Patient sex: M
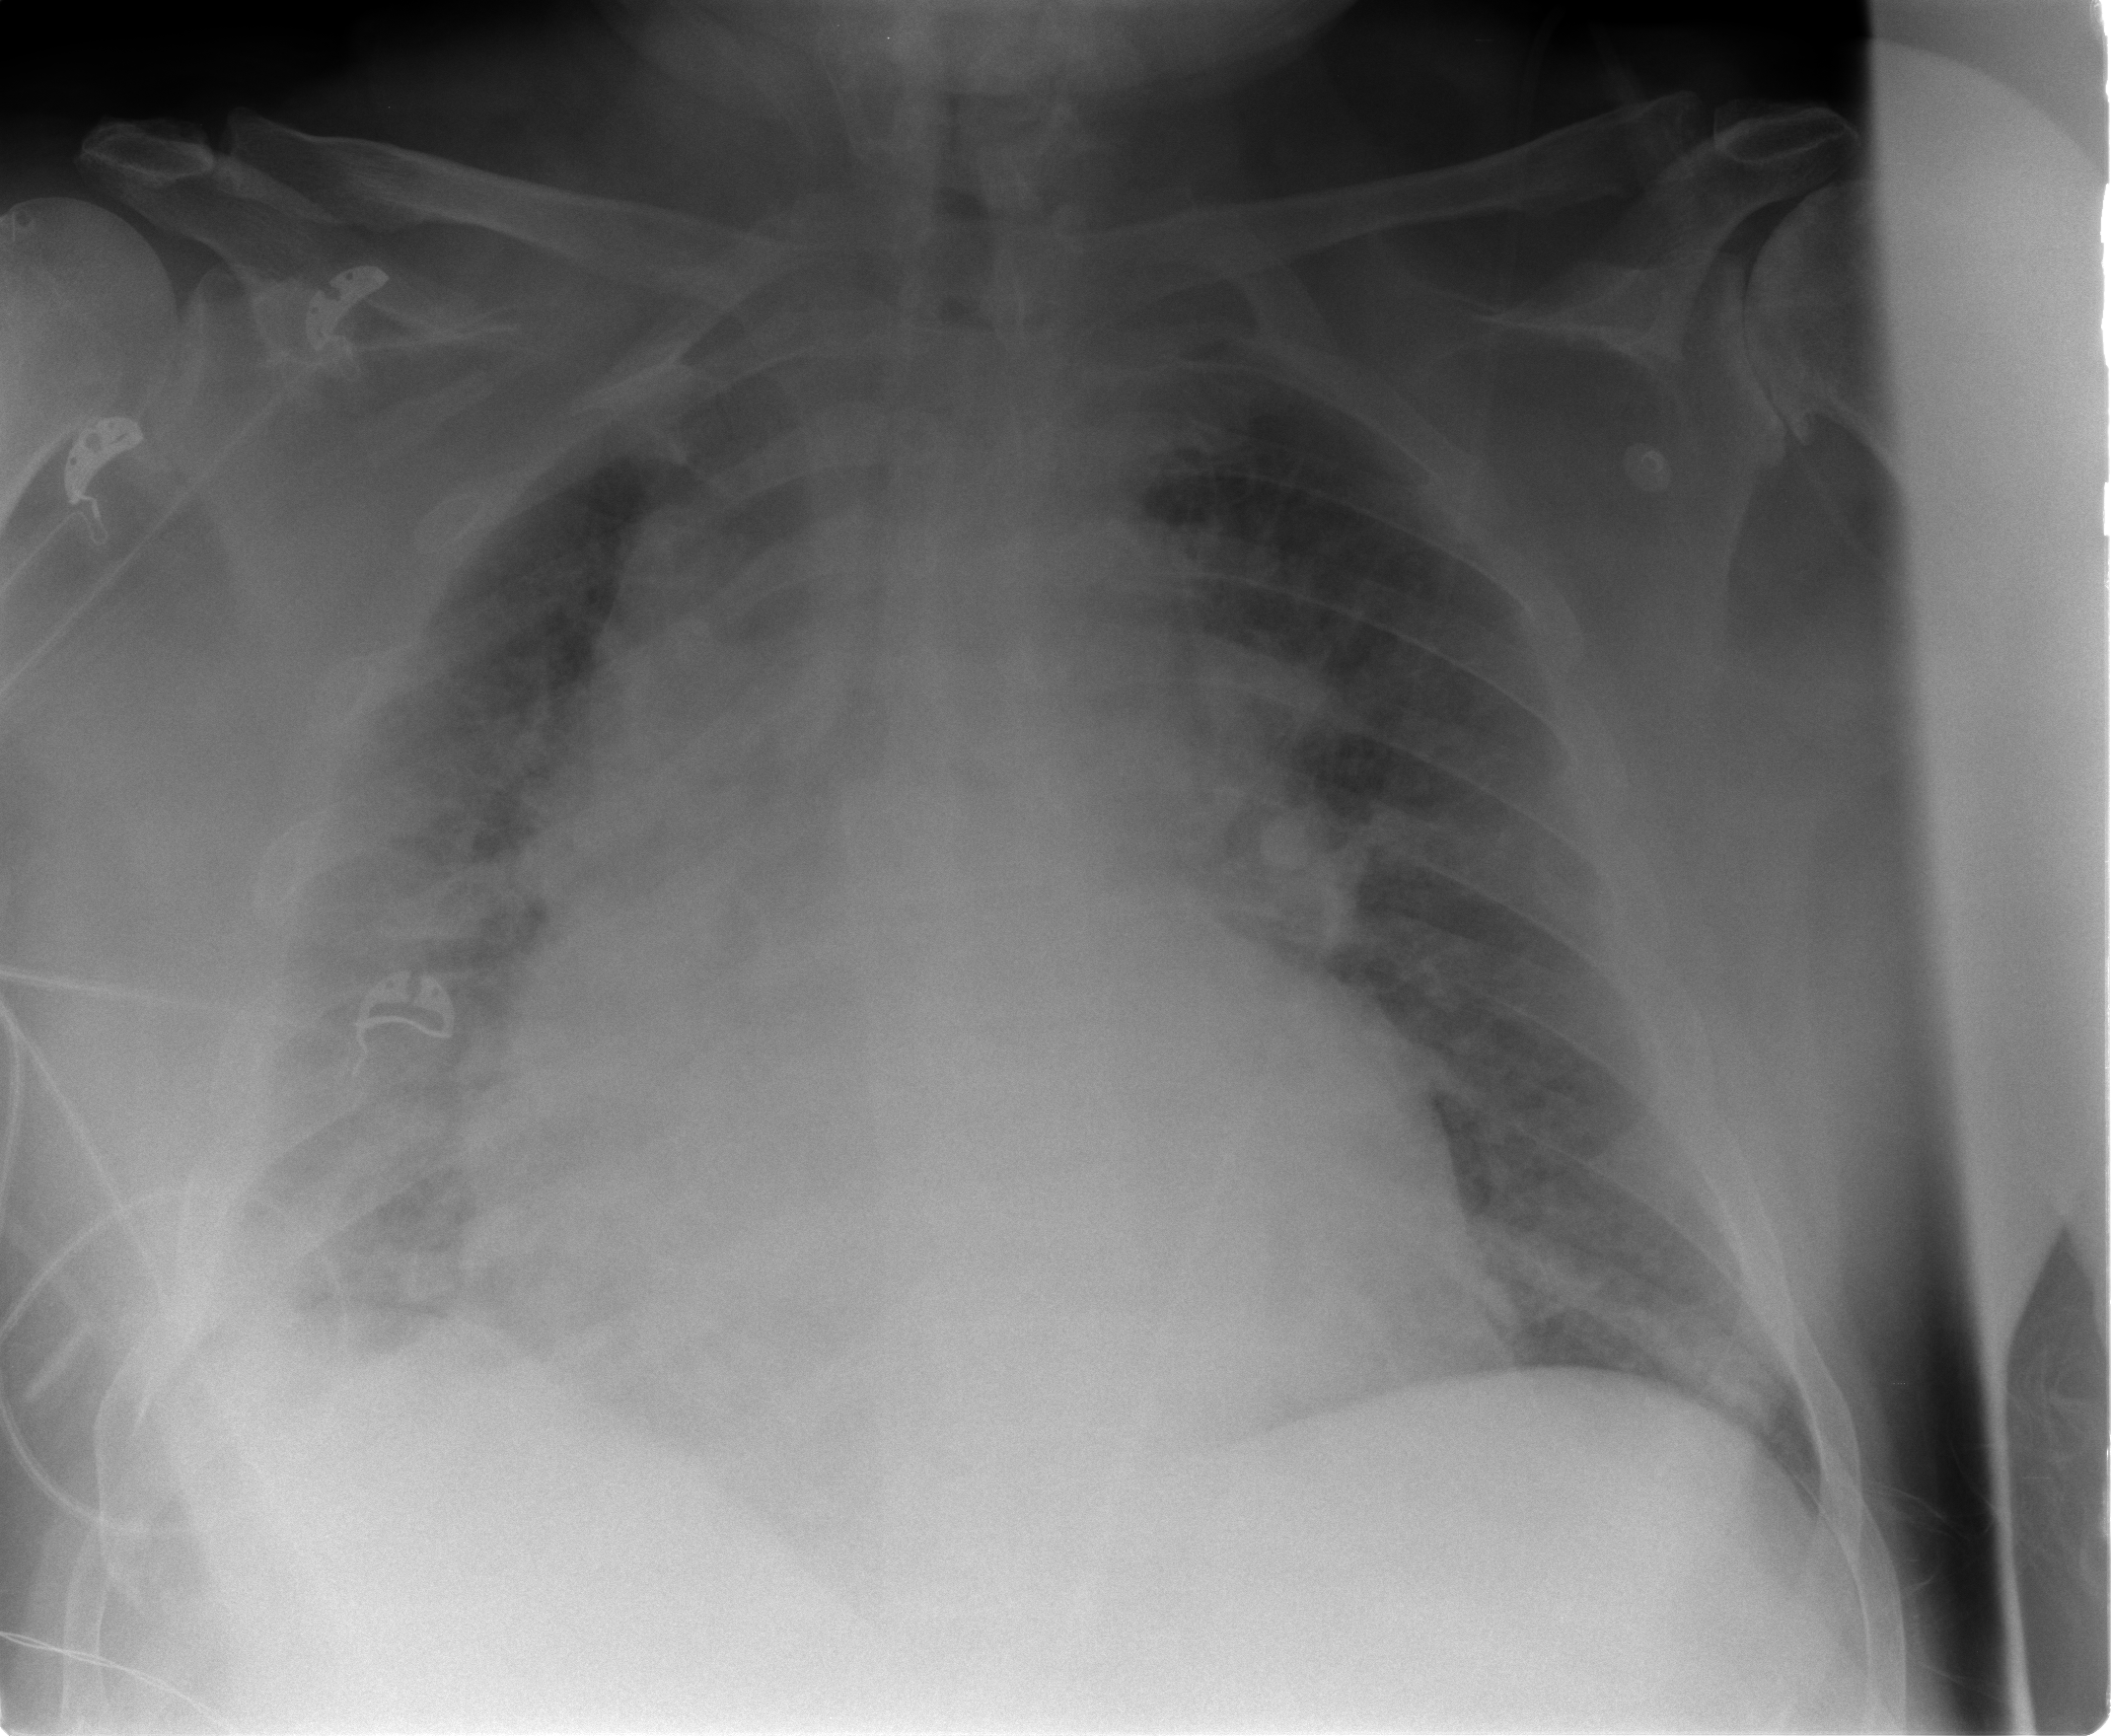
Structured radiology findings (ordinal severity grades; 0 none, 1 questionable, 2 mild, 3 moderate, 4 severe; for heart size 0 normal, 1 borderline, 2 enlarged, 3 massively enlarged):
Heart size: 3
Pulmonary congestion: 3
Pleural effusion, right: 2
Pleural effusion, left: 0
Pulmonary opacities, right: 2
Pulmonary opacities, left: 0
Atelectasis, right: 3
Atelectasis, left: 2